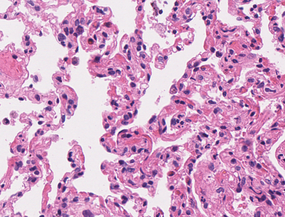
Tumor epithelial tissue: no
Tumor-associated stroma tissue: no
Normal tissue: yes